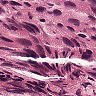
Metastatic tissue present: yes